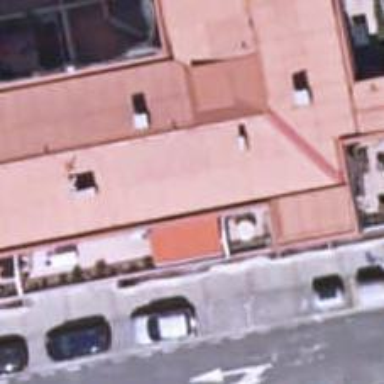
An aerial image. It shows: Restaurant.